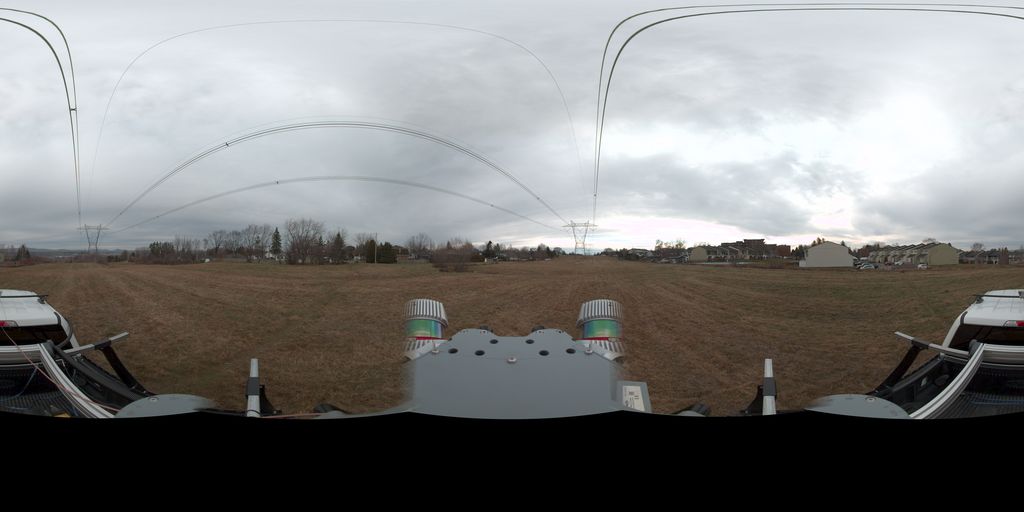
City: quebec_city